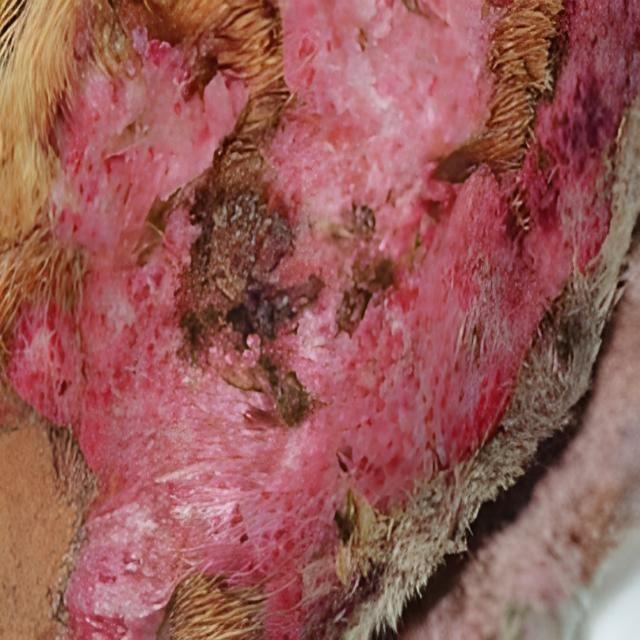
Canine dermatitis — inflammation of the skin presenting with erythema, pruritus, papules, and excoriation. May be allergic, contact, or atopic in origin.